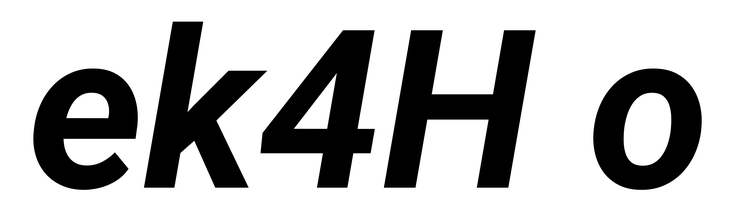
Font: Roboto-Italic_Bold_Italic